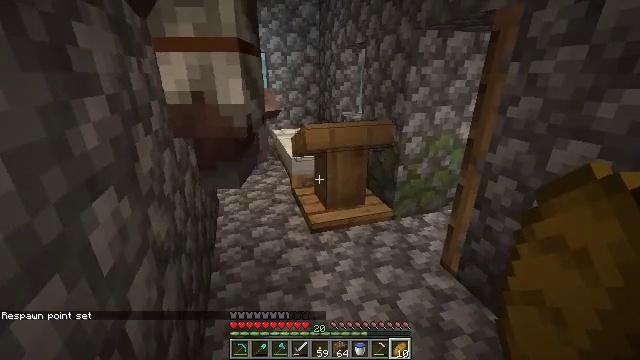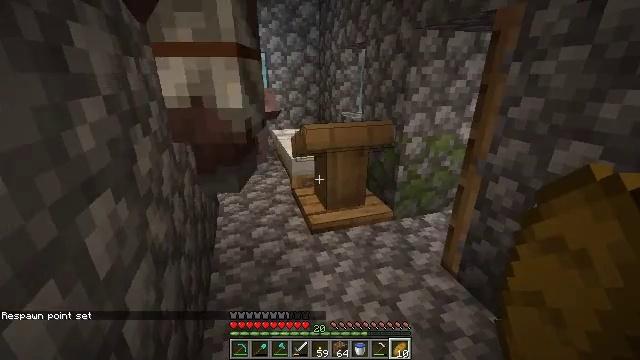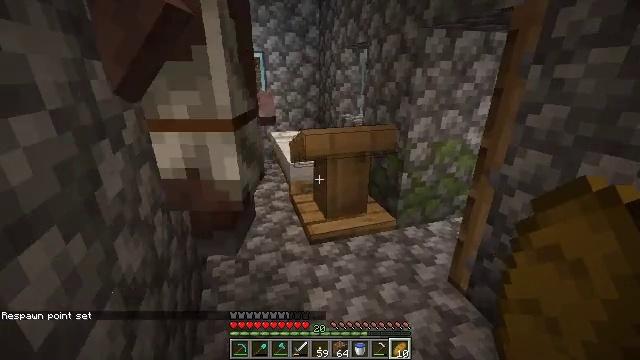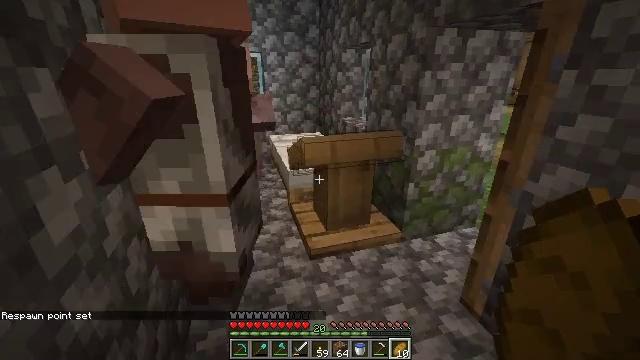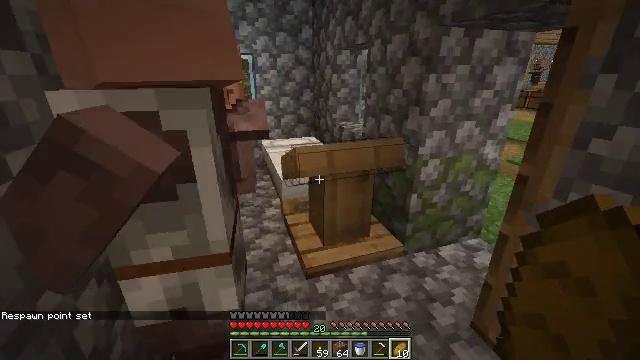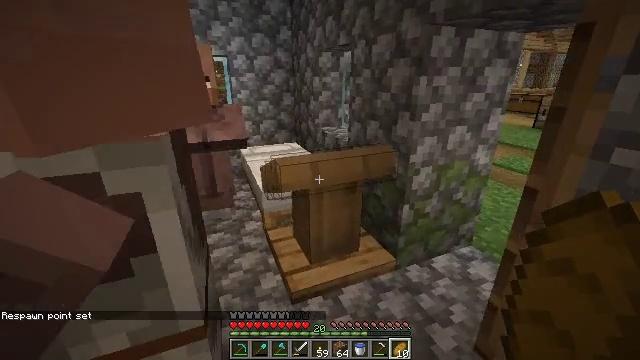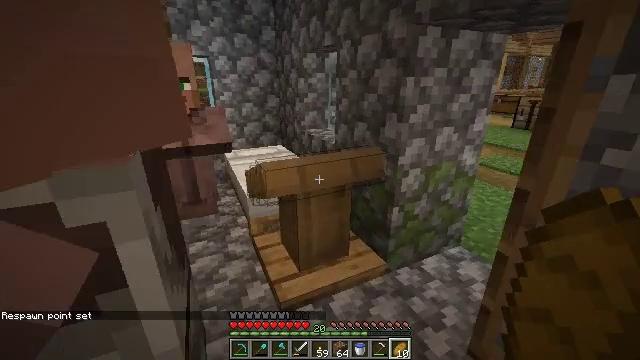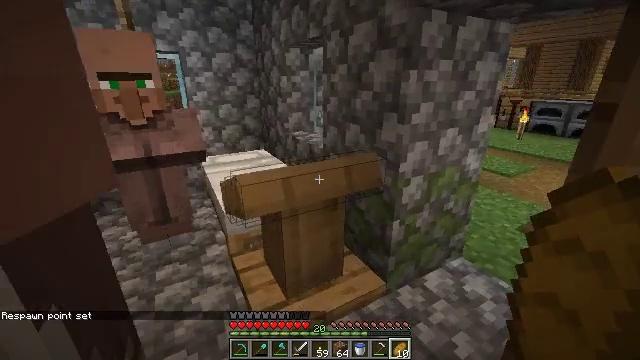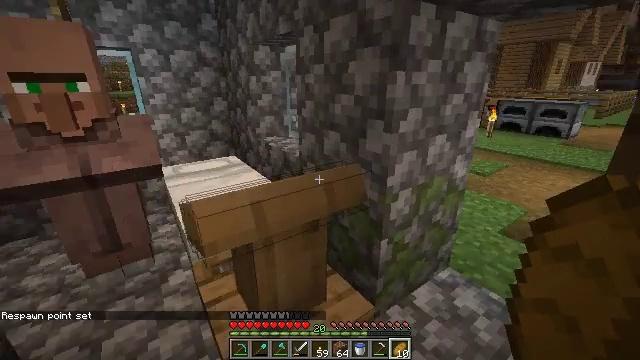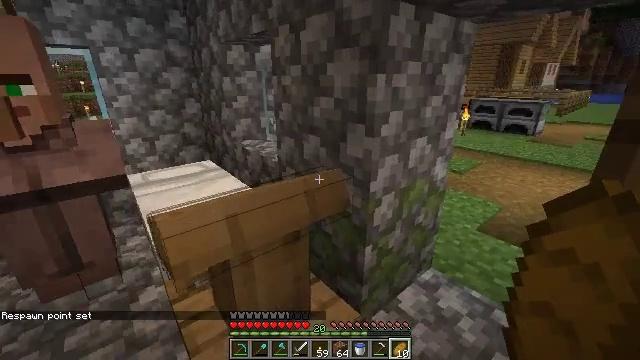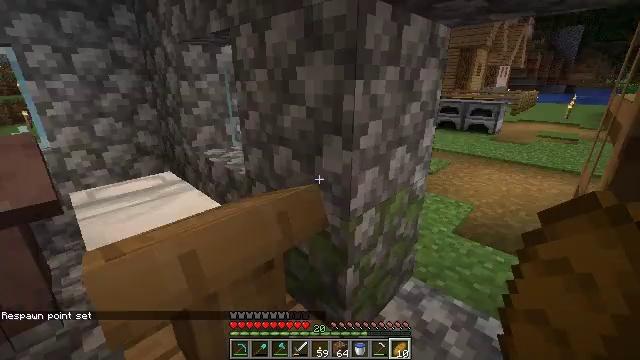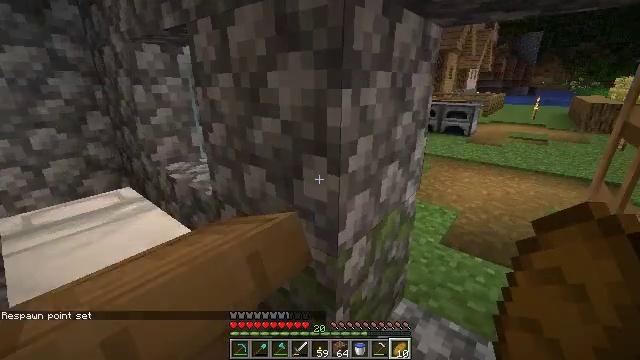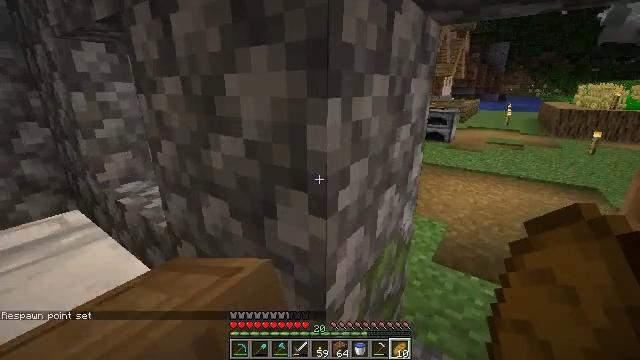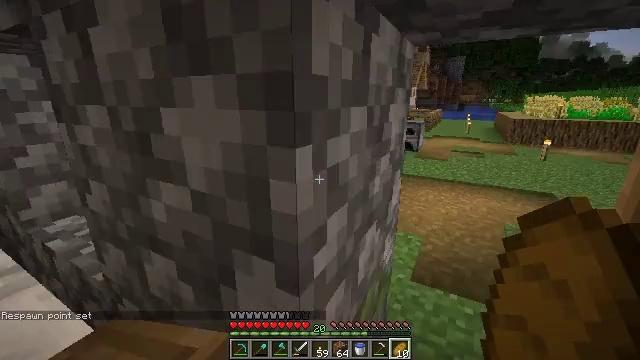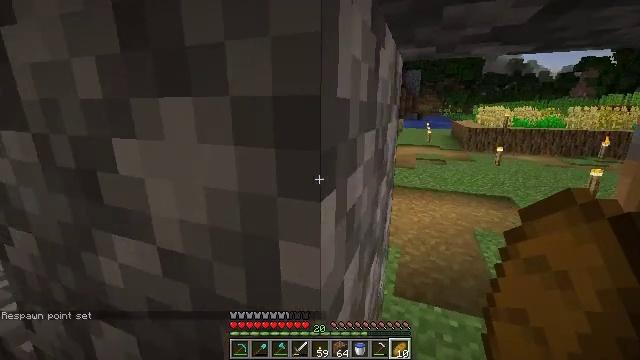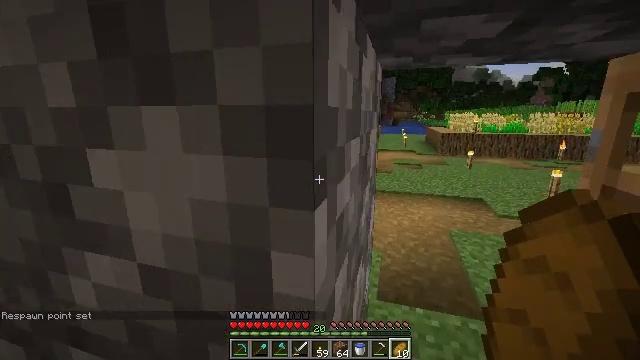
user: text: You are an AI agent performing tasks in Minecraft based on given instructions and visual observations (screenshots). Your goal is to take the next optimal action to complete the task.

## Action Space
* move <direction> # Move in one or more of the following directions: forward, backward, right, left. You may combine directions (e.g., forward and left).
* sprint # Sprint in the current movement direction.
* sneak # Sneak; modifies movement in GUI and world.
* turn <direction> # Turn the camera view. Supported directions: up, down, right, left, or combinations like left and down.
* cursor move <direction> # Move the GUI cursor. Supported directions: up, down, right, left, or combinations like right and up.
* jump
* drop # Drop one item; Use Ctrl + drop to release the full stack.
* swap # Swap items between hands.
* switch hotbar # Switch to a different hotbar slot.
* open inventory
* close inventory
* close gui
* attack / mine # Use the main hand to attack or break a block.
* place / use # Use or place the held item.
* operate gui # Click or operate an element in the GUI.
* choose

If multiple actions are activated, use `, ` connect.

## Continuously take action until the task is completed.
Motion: motion action
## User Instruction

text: You need a crafting table to craft a lectern.
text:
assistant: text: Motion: move forward
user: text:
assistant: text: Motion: move forward
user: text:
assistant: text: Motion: move forward
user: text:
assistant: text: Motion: move forward, turn right
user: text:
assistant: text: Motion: move forward, turn right
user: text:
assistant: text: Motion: move forward, turn right
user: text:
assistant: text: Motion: move forward, turn right
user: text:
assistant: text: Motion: move forward, turn right
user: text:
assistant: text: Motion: move forward, turn right
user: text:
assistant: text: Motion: move forward, turn right
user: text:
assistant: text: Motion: move forward, turn right
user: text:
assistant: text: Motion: move forward, turn right and up
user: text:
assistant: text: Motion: move forward, turn right and up
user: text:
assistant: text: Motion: move forward, turn right and up
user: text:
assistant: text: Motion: move forward, turn right and up
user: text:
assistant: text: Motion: move forward and move right
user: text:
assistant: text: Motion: move forward and move right
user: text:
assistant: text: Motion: move forward and move right
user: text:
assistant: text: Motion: move forward and move right
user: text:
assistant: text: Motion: move forward and move right, turn left
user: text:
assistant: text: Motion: move forward, turn left
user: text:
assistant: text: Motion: move forward
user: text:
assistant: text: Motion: move forward
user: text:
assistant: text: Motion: move forward and move right
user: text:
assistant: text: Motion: move forward and move right
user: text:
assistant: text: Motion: move forward and move right
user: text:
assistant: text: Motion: move forward and move right, turn left
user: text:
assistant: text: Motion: move forward and move right, turn left
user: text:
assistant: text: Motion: move forward and move right, turn left
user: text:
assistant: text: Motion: move forward and move right, turn left